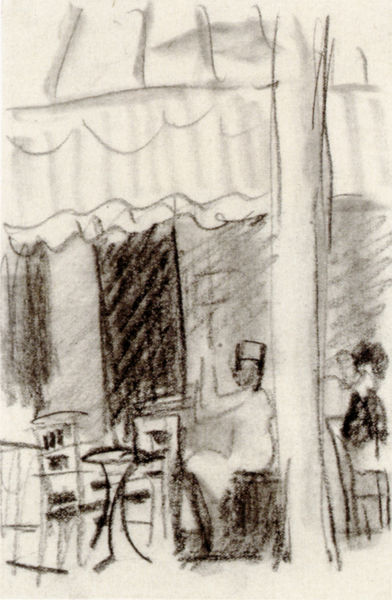
Titel: Türkisches Café I
Künstler: August Macke
Standort: Bonn
Institution: Kunstmuseum
Schlagwörter: baum, dunkel, hand, mann, schatten, weiß, frauen, impressionismus, menschen, sitzen, stadt, cafe, fenster, frankreich, frau, grau, hell, hut, kaffeehaus, kreide, paris, schwarz, skizze, strasse, strassencafe, stuhl, stühle, szene, säule, terasse, tisch, tische, tür, zeichnung, dach, schirm, leute, teppich, zylinder, kappe, lokal, arm, mensch, vorhang, baumstamm, figur, gewand, sessel, sitzend, personen, schräg, kopfbedeckung, lehne, studie, gardine, kaffee, detail, streifen, tischchen, pfosten, orient, kohle, restaurant, schwarzweiss, schraffur, zeitung, klassische moderne, bleistift, macke, entwurf, aussen, baldachin, araber, marokko, markise, skize, august macke, fez, nordafrika, bistro, tunesien, kaffeetisch, croissant, tunisreise, algier, 19. jh., eisentisch, immpresionismus, schwarzweuß